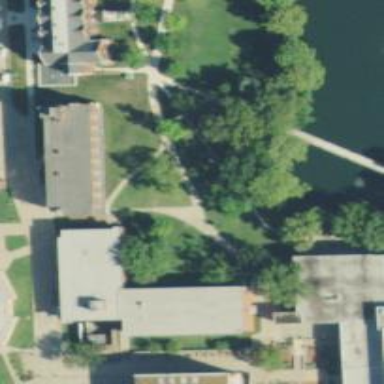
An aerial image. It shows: College building.